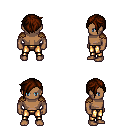
a pixel art fantasy rpg character, male body template, human, dark skin, leather shoulder armor, gold greaves, brown pixie cut hairstyle, four views (front, back, left, right), 2x2 character sprite sheet, small pixel art, hard edges, no anti-aliasing